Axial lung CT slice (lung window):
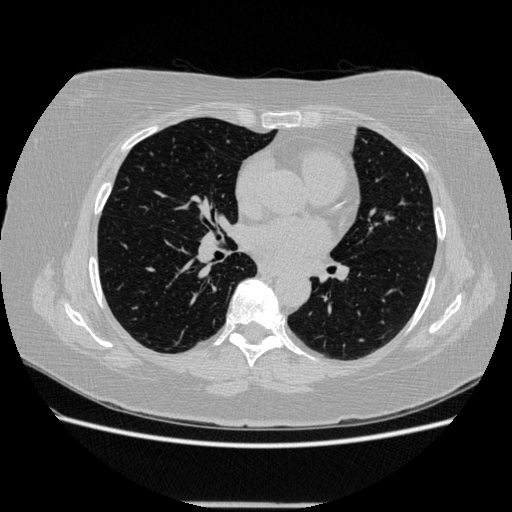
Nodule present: no